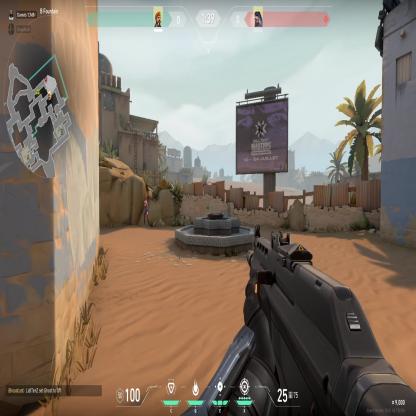
Label: enemy